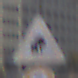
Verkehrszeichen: UnzureichendesLichtraumprofil
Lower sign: Geschwindigkeit5
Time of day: Midday
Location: Outdoor (Urban)
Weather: Overcast
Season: NotSpecified
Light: Natural